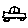
Label: car